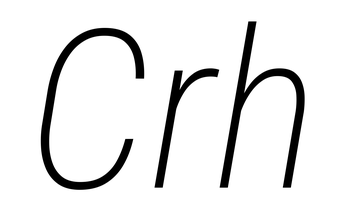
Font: Roboto-Italic_Condensed_ExtraLight_Italic